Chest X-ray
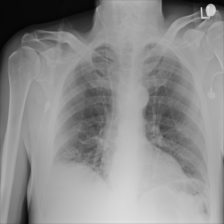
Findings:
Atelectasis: positive
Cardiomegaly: negative
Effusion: negative
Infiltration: negative
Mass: negative
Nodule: negative
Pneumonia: negative
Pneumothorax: negative
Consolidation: negative
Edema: negative
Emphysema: negative
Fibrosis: negative
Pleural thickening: negative
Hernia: negative